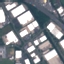
Land use / land cover class: Industrial